Aerial crown-view tile of a tropical tree (Barro Colorado Island, Panama), acquired 20241216:
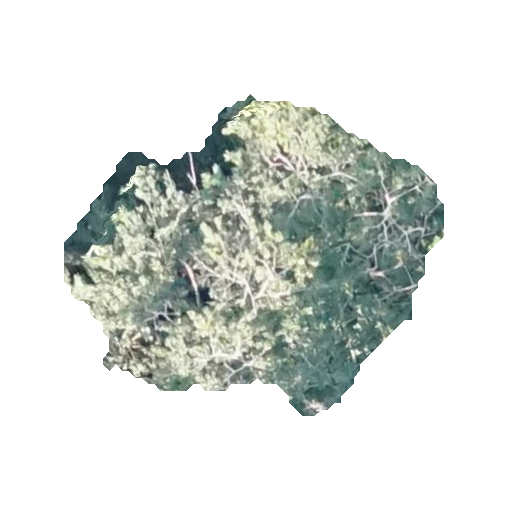
Species: Sapium glandulosum
GBIF accepted scientific name: Sapium glandulosum
Crown area: 116.986 m²